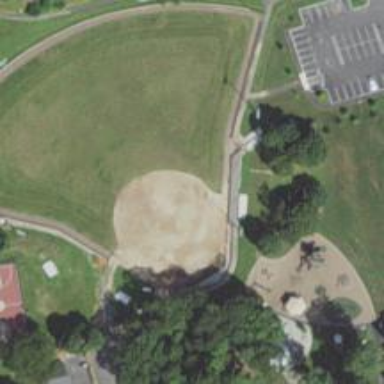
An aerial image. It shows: Baseball pitch for leisure land.